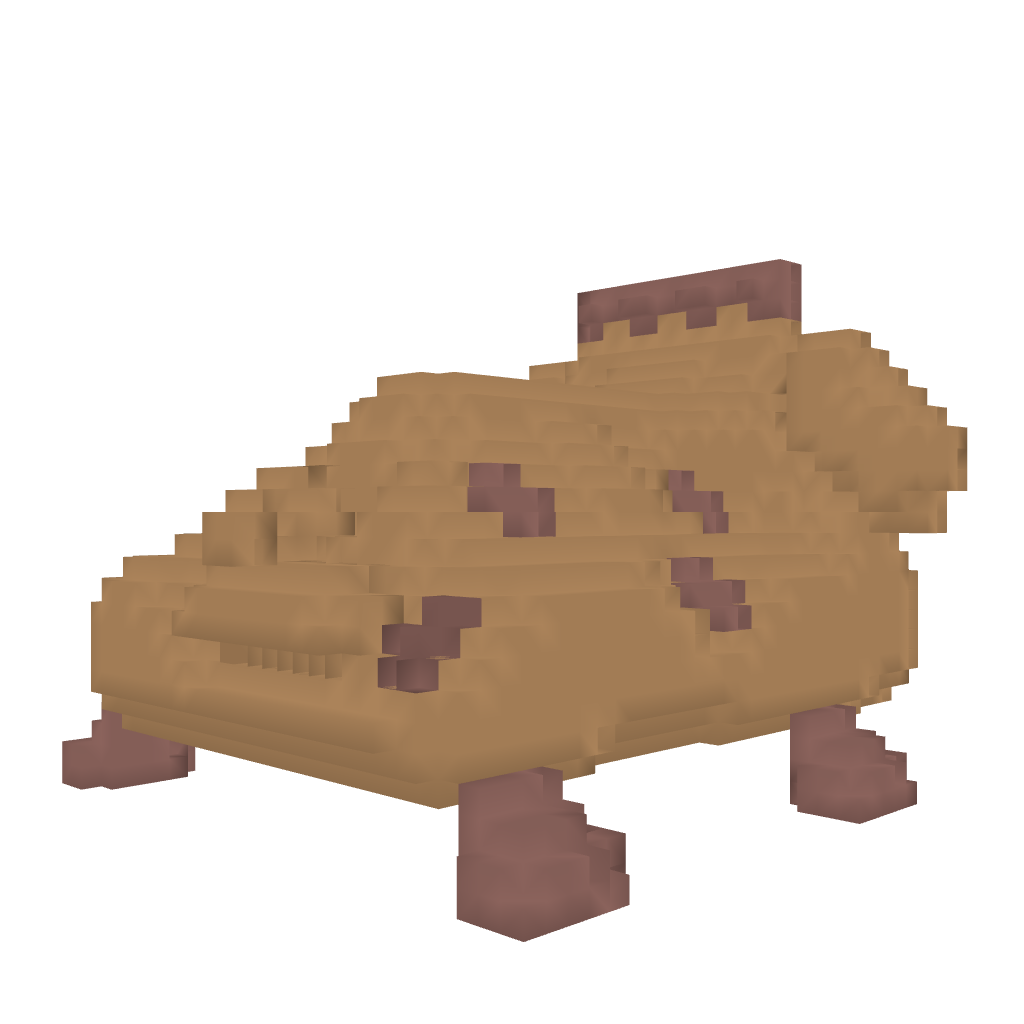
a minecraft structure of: Puppy PillowPet good quality